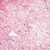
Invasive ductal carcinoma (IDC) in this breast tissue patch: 0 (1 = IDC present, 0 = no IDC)